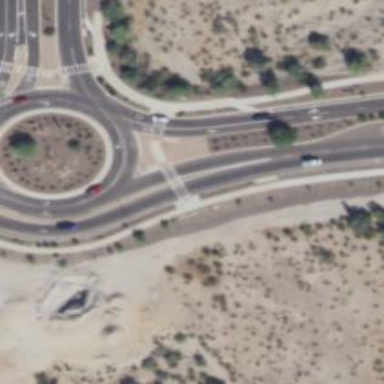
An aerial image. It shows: Traffic island located on footway.